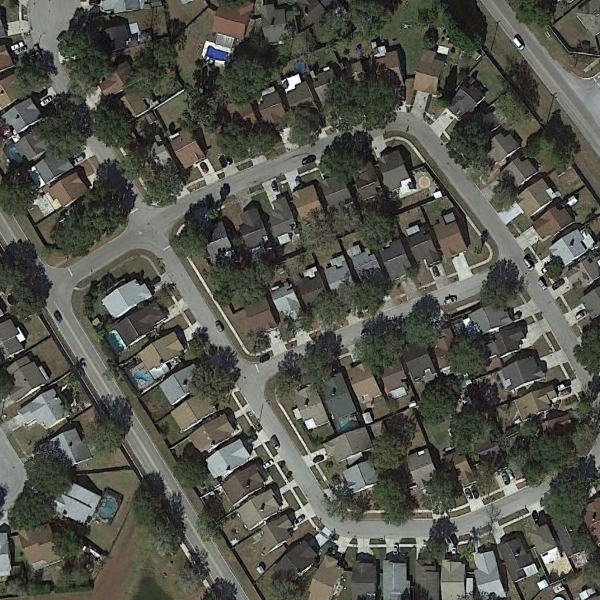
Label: DenseResidential